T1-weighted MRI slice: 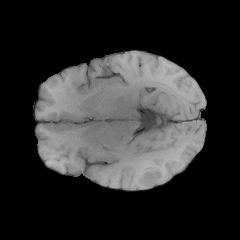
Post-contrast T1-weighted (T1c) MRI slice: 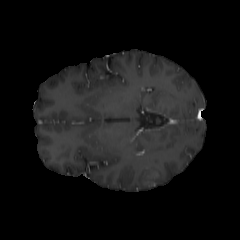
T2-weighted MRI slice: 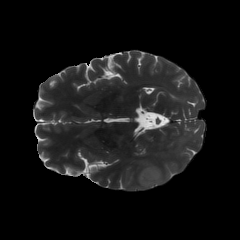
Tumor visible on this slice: yes